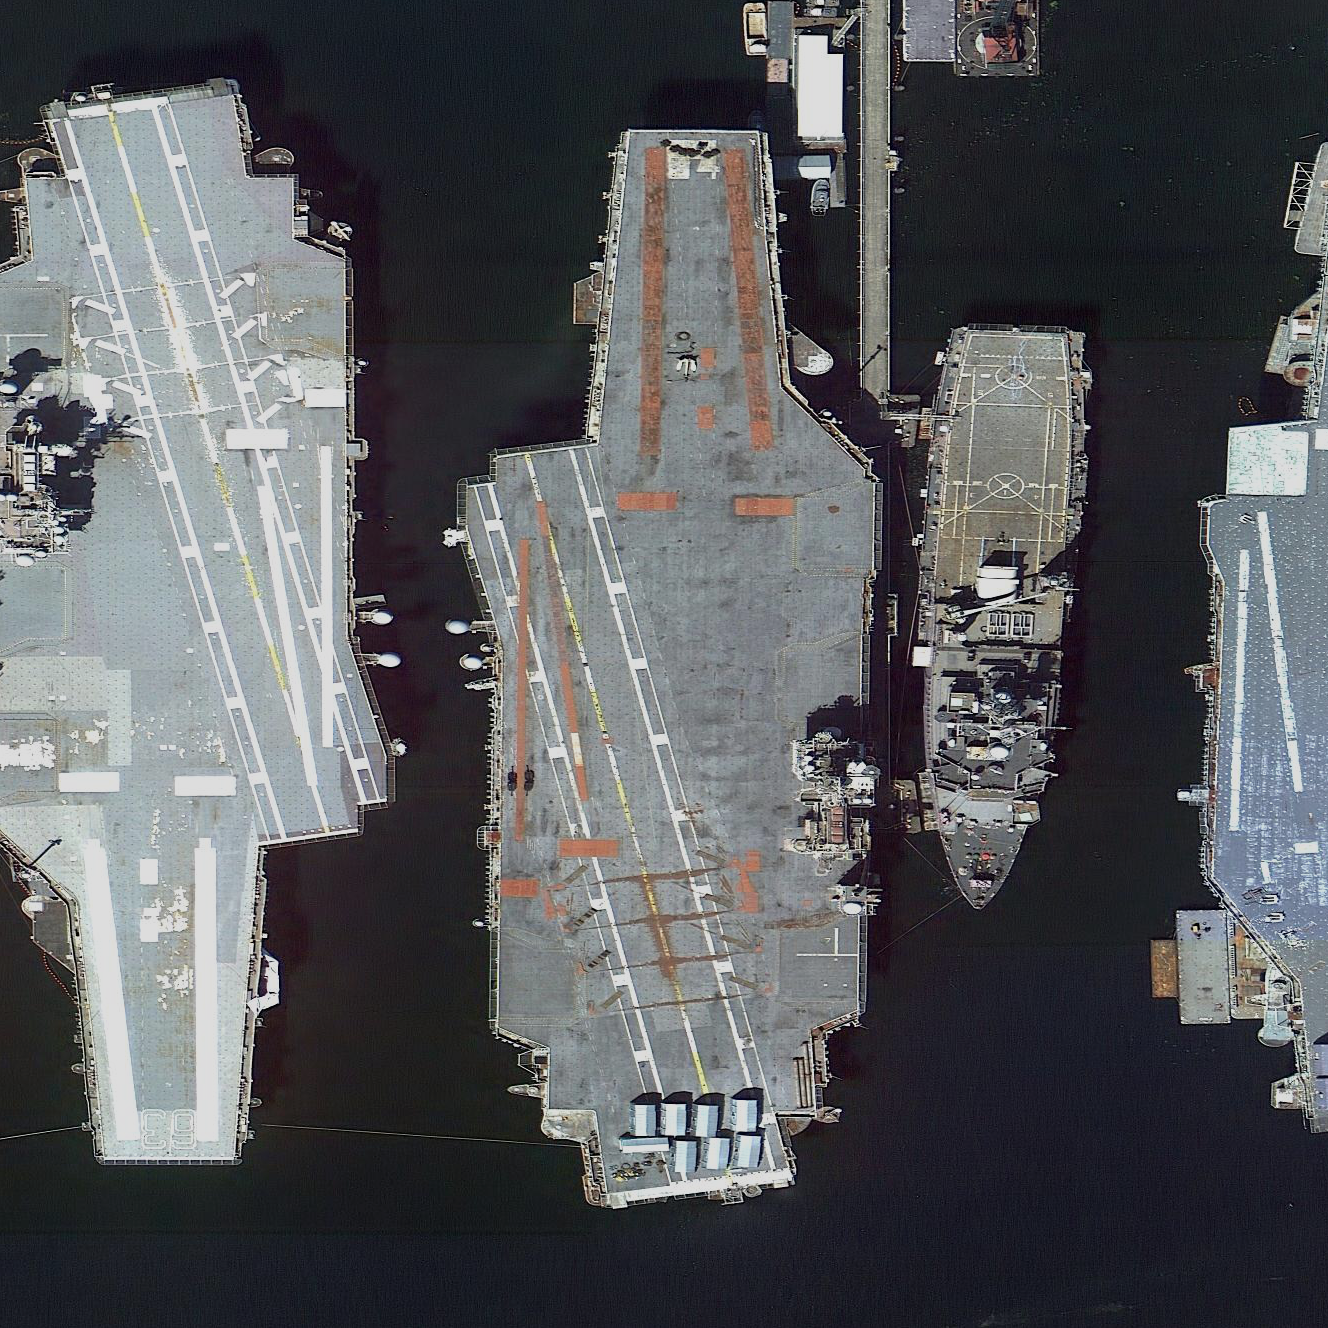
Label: aircraft_carrier